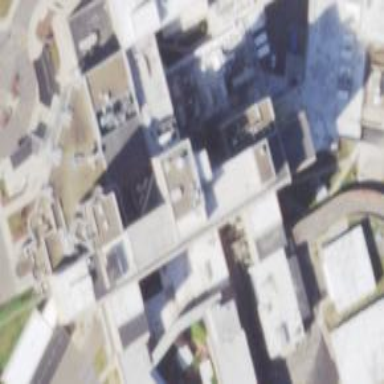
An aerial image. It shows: Hospital.